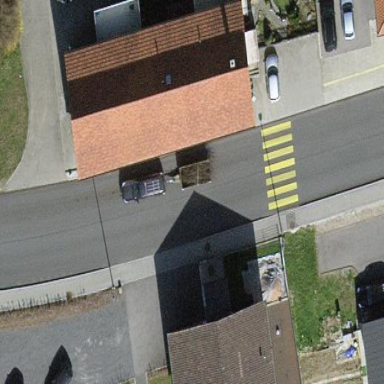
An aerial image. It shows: Terrace building.